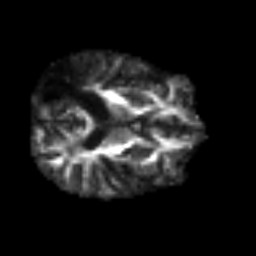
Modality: FA
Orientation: axial
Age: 53
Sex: male
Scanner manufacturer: siemens
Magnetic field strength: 3 T
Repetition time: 3.2 s
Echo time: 0.081 s